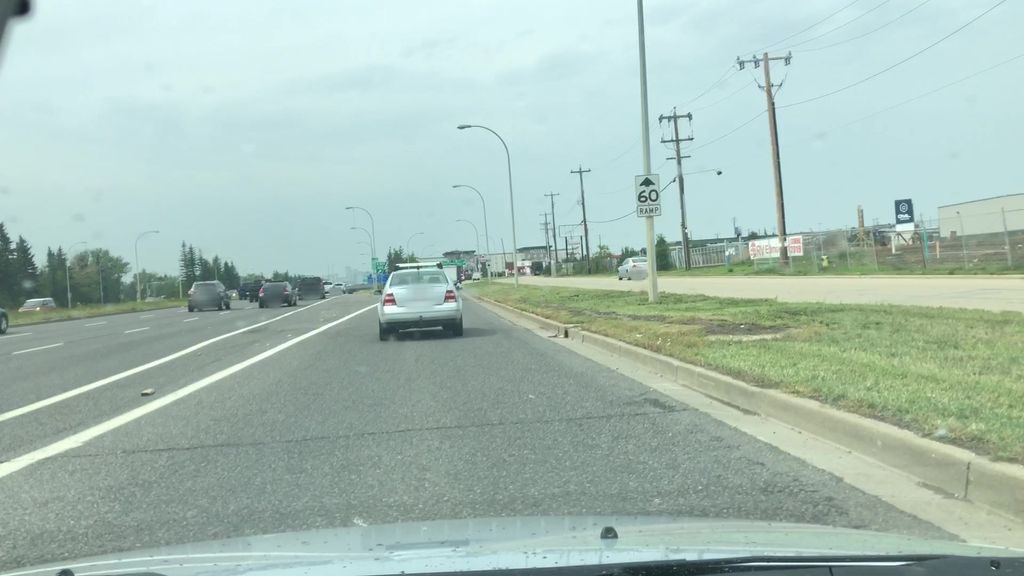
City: edmonton